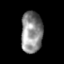
Tissue: skin
Cell type: Epithelial cells
Senescence score: 0.2587
Nuclear area (px): 862
Mean DAPI intensity: 140.878